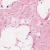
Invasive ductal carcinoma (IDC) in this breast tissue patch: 0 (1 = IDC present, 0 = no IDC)